I will show an image sequence of human cooking. I have annotated the images with numbered circles. Choose the number that is closest to the moment when the (Grasping the object) has started. You are a five-time world champion in this game. Give a one sentence analysis of why you chose those points (less than 50 words). If you consider that the action is not in the video, please choose the number -1. Provide your answer at the end in a json file of this format: {"points": []}
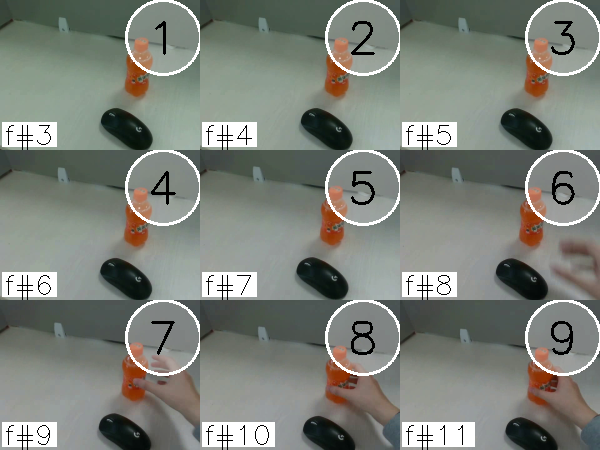
Frame 9 shows the clearest moment of hand-object contact.
{"points": [9]}